Question: I trying to create a freeboard dashboard. I have a Arduino with four sensors that send their informations by mqtt. So, I on Node-RED I gen a JSON to response get request in /saida.
'''
[{"id":"3f699b5.c91f064","type":"http response","z":"c7d4e8c8.509218","name":"","x":1184,"y":589,"wires":[]},{"id":"a3ed6250.1d64","type":"json","z":"c7d4e8c8.509218","name":"","x":1120.5,"y":540,"wires":[["3f699b5.c91f064"]]},{"id":"971f41c1.a1265","type":"function","z":"c7d4e8c8.509218","name":"","func":"msg.payload = {"temperatura":"25"}
return msg;","outputs":1,"noerr":0,"x":1015.5,"y":584,"wires":[["a3ed6250.1d64"]]},{"id":"ed9f7a2a.604728","type":"http in","z":"c7d4e8c8.509218","name":"http in","url":"/saida","method":"get","swaggerDoc":"","x":850,"y":582,"wires":[["5b40d38c.5cc7ec","971f41c1.a1265"]]}]
'''
In this moment, I'm using a static JSON to make a test. I have a use the host like:
'''
my-public-host:1880/saida -> {"temperatura":"25"}
'''
I access it by a proxy, the JSON returns ok. On ping.eu port check, the port is open. I ensure that my host is public.
But on my freeboard, I add it as datasource, then it says "never" update and I can't read the JSON info.

What I should do to solve it?
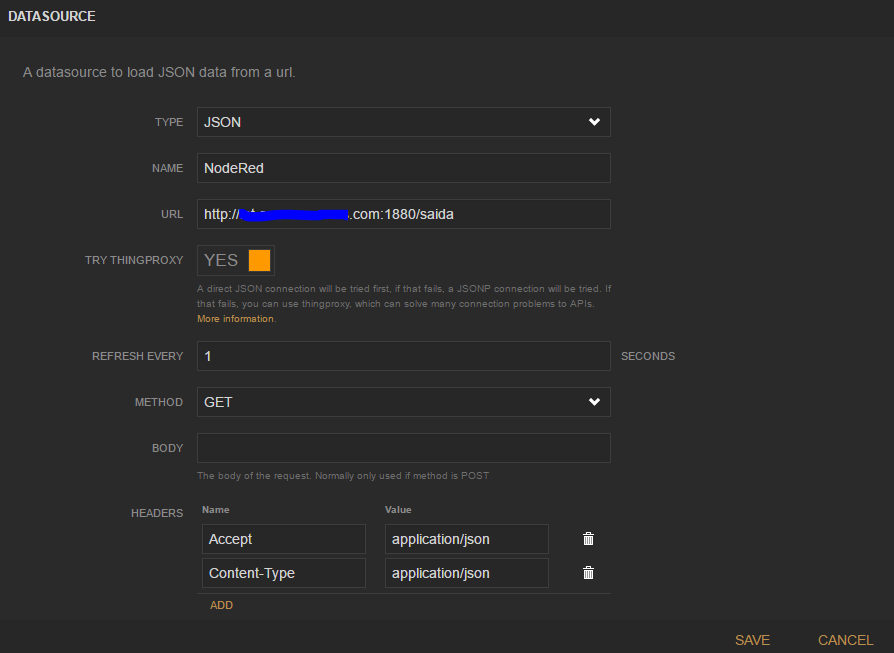
Answer: I solved my problem.
There is a bug in freeboard.io. the thingproxy.freeboard.io don't work. The the browser don't let the freeboard.io make AJAX request for other link that isn't https. Besides, the browser don't let make a AJAX request for an other host.
There is two solutions:
1. Use sitelock on your host and add Access-Control-Allow-Origin to you response headers.
2. Use a https proxy and a browser extension to allow cross access.
bye!